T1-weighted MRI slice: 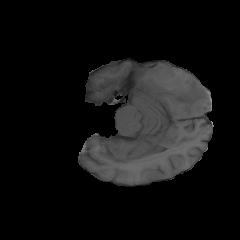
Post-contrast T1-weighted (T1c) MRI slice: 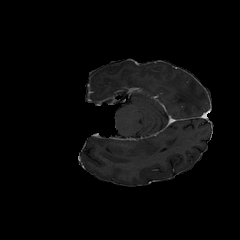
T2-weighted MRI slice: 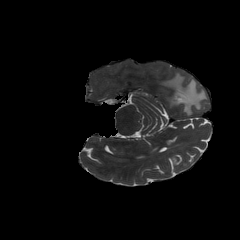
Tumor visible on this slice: yes